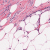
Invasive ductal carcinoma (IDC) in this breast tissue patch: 0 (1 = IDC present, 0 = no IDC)